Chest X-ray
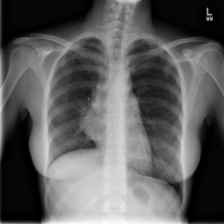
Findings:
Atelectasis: negative
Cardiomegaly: negative
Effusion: negative
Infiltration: negative
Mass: positive
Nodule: negative
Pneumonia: negative
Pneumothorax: negative
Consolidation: negative
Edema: negative
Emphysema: negative
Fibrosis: negative
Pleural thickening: negative
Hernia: negative